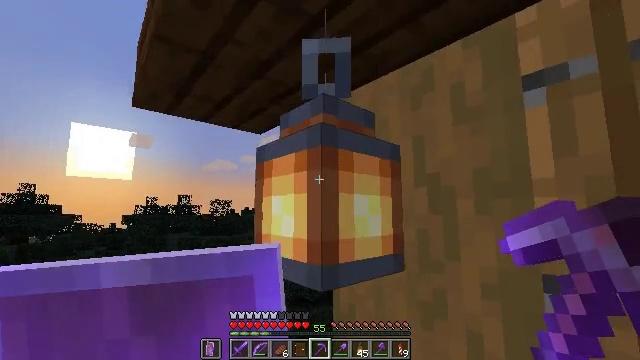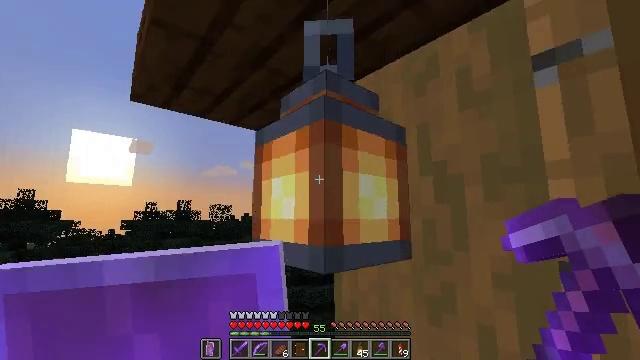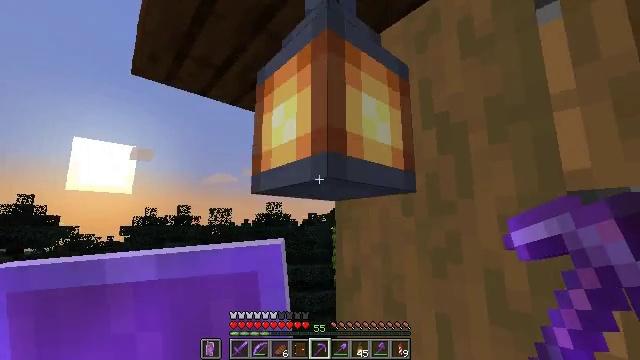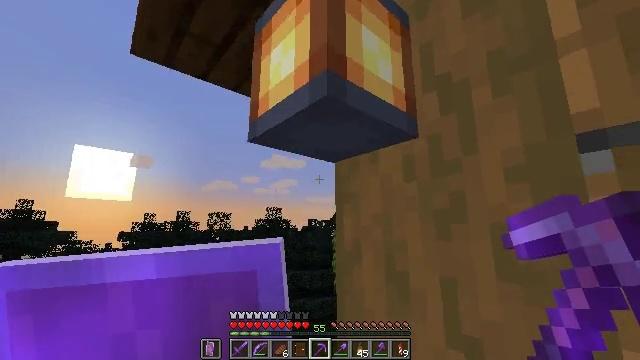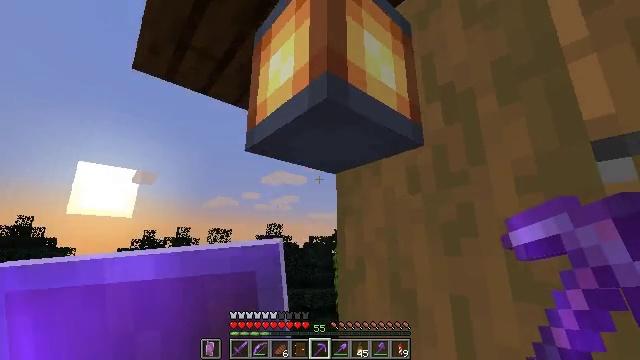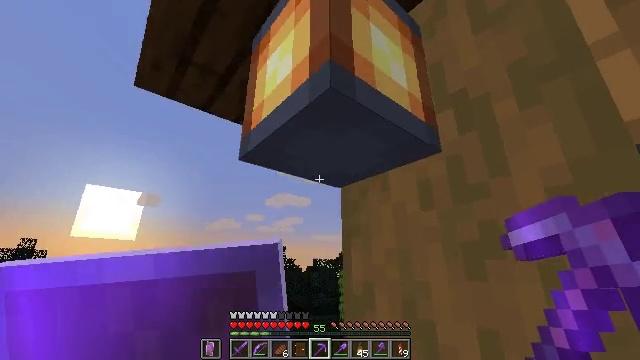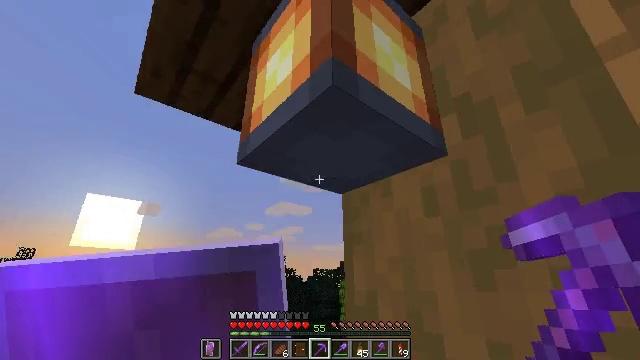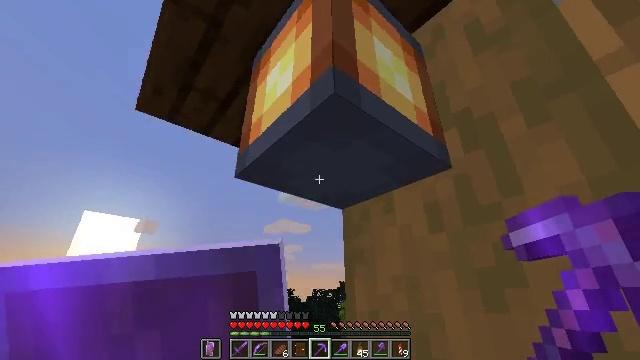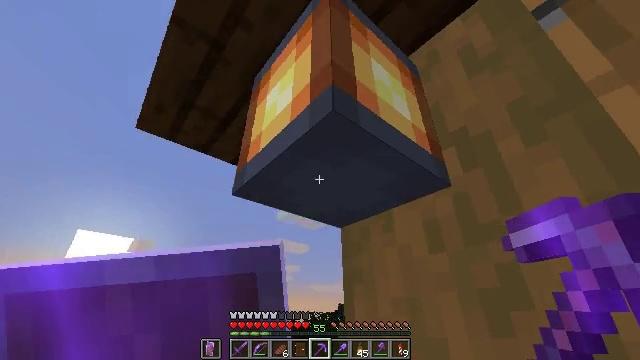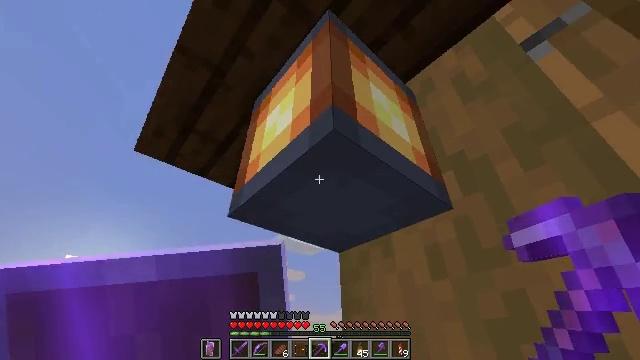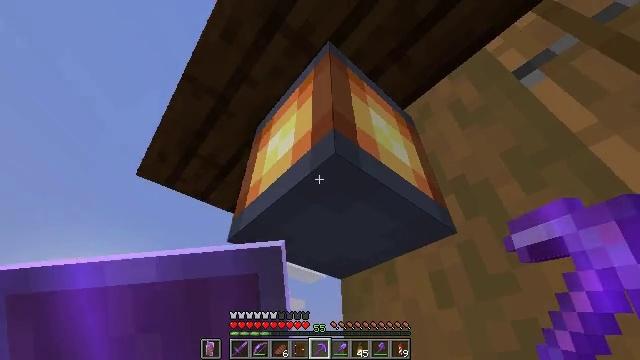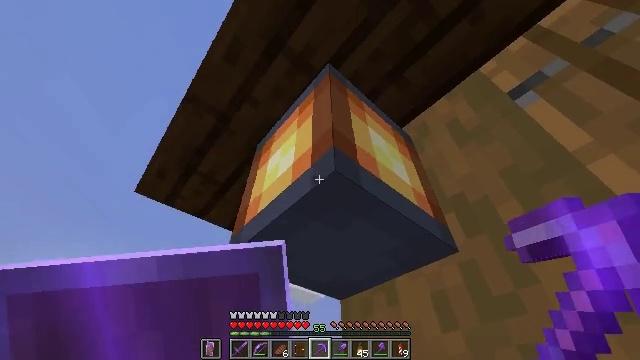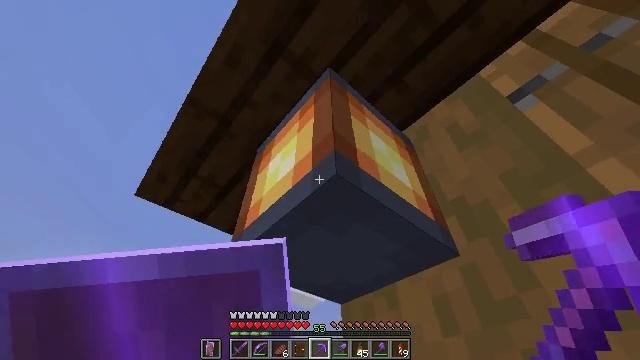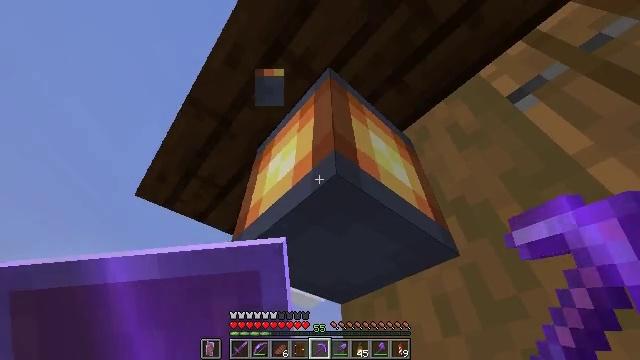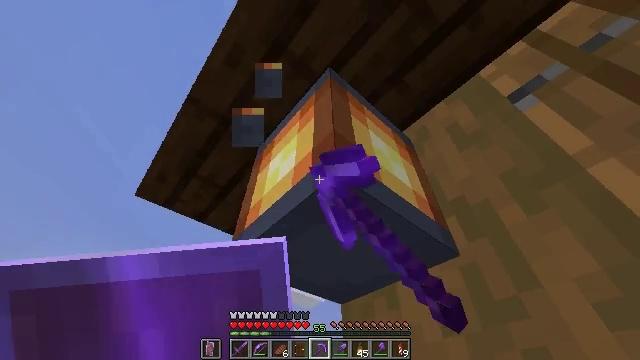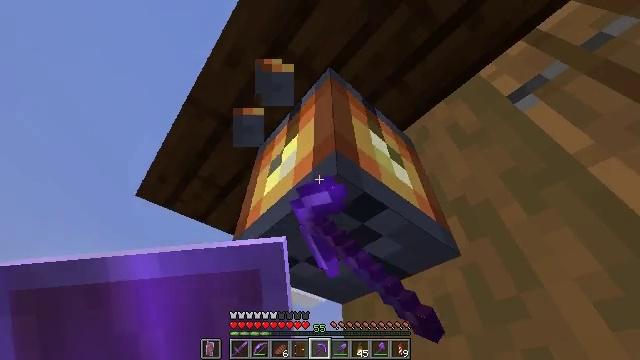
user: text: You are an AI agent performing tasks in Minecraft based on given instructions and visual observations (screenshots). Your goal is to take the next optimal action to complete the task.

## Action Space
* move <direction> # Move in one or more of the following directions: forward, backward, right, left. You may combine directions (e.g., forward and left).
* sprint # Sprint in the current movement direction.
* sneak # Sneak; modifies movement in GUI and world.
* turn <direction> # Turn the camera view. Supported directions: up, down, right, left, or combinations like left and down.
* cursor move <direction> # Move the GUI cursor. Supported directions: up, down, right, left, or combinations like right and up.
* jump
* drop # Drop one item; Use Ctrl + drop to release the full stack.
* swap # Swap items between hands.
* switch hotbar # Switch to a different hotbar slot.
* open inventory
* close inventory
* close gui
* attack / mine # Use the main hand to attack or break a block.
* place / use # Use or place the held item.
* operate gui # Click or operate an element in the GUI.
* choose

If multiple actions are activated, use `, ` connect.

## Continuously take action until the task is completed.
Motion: motion action
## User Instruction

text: Mine the lantern.
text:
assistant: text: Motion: move forward, sneak, turn up
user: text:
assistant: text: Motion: move forward, sneak, turn up
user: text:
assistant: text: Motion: move forward, sneak, turn up
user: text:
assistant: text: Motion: move forward, sneak, turn up
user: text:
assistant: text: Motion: move forward, sneak, turn up
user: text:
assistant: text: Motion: sneak, turn up
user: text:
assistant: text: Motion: sneak, turn up
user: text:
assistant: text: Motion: sneak, turn up
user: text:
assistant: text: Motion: sneak, turn up
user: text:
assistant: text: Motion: sneak, turn up
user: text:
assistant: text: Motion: sneak, turn up
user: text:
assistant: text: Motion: sneak
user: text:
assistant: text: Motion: sneak, attack / mine
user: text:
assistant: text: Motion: sneak, attack / mine
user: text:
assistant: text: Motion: sneak, attack / mine
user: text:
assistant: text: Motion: move forward, sneak, attack / mine
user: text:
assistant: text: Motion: move forward, sneak
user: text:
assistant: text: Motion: move forward, sneak
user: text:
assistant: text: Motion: move forward, sneak
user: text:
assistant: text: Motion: move forward, sneak
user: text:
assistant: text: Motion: sneak
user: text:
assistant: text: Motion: sneak
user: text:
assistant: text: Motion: sneak, turn up
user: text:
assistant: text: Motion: sneak, turn right and up
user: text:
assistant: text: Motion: sneak, turn up
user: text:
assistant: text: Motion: sneak
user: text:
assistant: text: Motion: sneak, turn right and up
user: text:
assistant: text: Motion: sneak, attack / mine
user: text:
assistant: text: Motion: sneak, turn up, attack / mine
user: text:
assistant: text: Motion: sneak, turn right and up, attack / mine